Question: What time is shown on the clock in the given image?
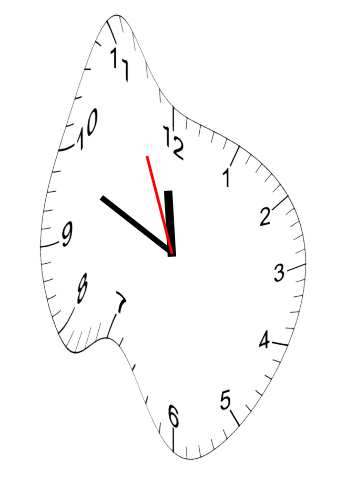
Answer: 11:48:56